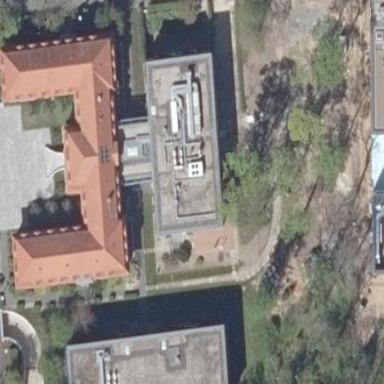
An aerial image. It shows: University building with flat roof.